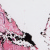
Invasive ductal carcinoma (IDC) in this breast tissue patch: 1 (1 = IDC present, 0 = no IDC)